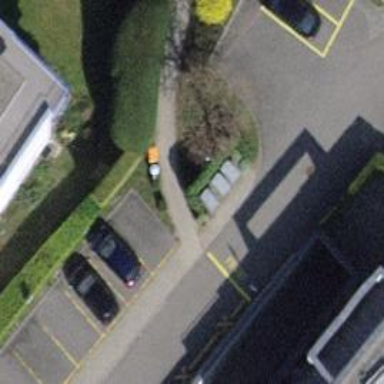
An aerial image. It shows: Footway made of paving stones.